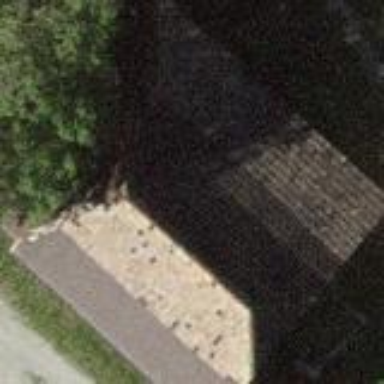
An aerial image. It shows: Barn.